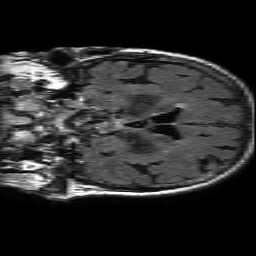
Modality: FLAIR
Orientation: coronal
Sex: female
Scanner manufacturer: philips
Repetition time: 11 s
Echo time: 0.125 s